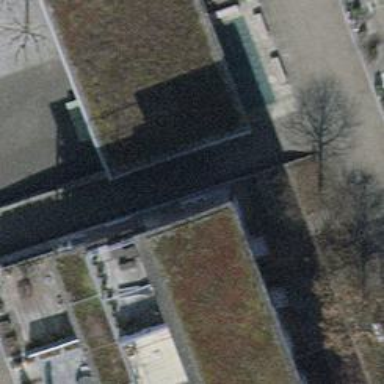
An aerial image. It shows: Terrace building.